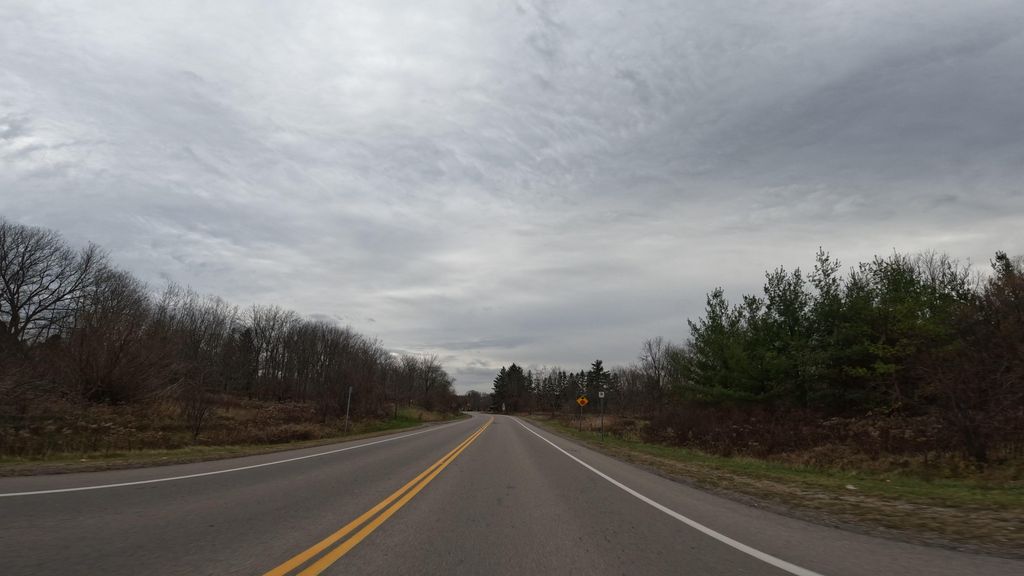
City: hamilton